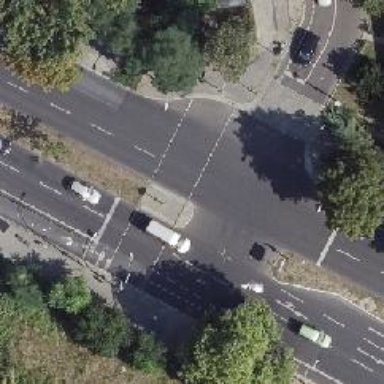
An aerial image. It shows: Secondary road with asphalt surface. It is dual carriageway with lane markings and bus lane on the right side for parking.